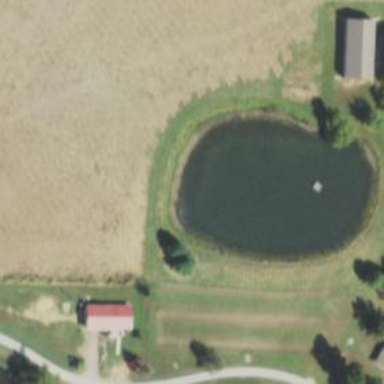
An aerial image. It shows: Peaceful pond surrounded by nature.